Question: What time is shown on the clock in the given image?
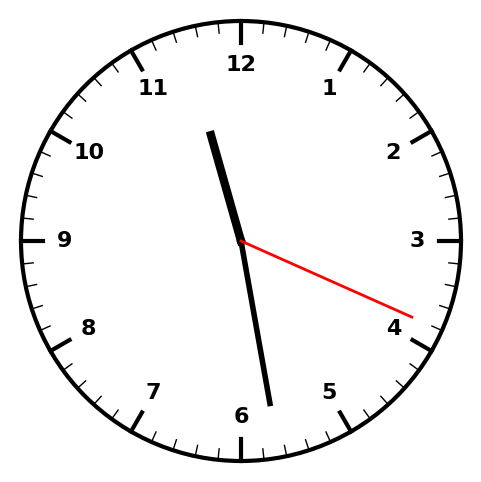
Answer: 11:28:19